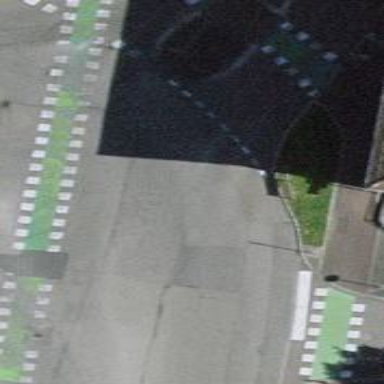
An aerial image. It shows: Secondary road with asphalt surface and designated cycle lane.